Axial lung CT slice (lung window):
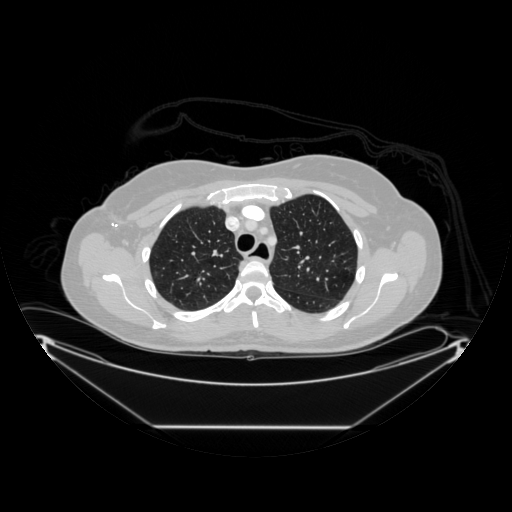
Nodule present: no